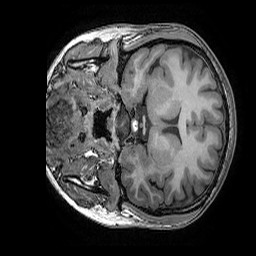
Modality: T1w
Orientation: coronal
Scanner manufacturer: ge
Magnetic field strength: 3 T
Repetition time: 0.008184 s
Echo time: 0.003192 s